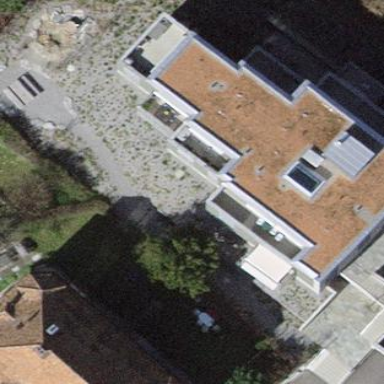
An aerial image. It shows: Building part with flat roof.